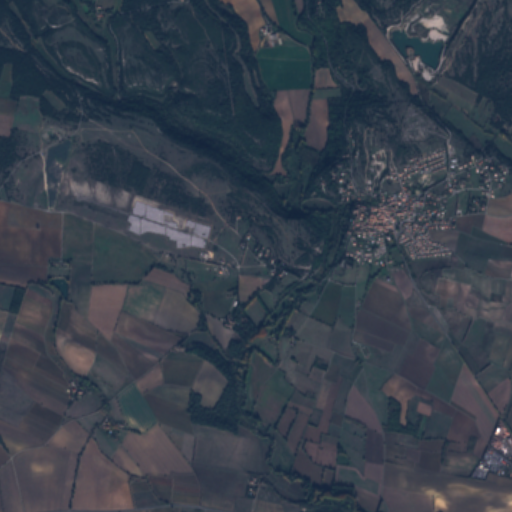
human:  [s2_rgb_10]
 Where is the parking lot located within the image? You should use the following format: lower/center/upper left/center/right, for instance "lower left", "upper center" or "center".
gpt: The parking lot is located in the center right of the image.
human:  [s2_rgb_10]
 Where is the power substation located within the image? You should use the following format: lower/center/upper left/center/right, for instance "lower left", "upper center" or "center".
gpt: The power substation is located in the upper left of the image.
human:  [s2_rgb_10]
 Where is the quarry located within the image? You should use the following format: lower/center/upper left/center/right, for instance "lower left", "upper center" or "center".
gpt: The quarry is located in the upper right of the image.
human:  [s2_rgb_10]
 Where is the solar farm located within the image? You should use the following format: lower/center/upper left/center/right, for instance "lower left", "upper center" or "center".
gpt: The solar farm is located in the center left of the image.
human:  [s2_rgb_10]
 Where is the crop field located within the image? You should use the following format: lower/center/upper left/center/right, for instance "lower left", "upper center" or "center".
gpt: There is no crop field in the image.